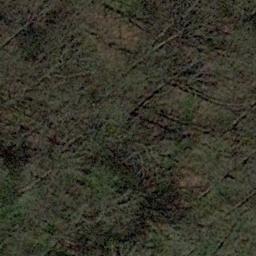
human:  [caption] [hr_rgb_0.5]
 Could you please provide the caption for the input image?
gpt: The forest has some sparse green trees and the forest soil is deep yellow .

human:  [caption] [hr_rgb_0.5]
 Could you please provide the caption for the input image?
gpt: There are some crisscross paths on this land .

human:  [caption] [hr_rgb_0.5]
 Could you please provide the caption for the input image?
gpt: Many withered trees are in a forest .

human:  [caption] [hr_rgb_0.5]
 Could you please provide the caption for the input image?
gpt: The forest is on the bare land .

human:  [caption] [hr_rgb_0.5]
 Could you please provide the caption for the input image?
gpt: A sparse forest with some withered trees .